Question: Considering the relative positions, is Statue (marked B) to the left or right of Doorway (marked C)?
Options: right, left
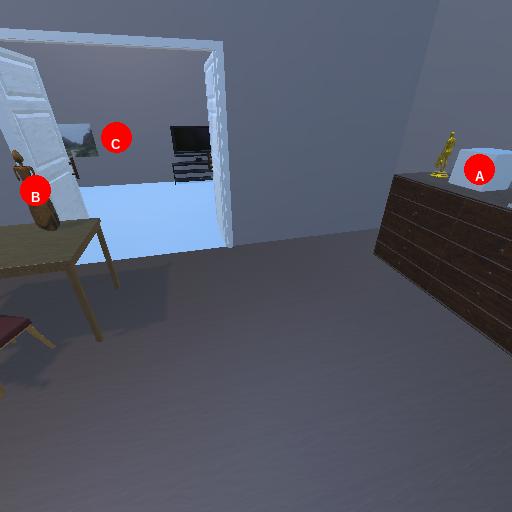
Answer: right